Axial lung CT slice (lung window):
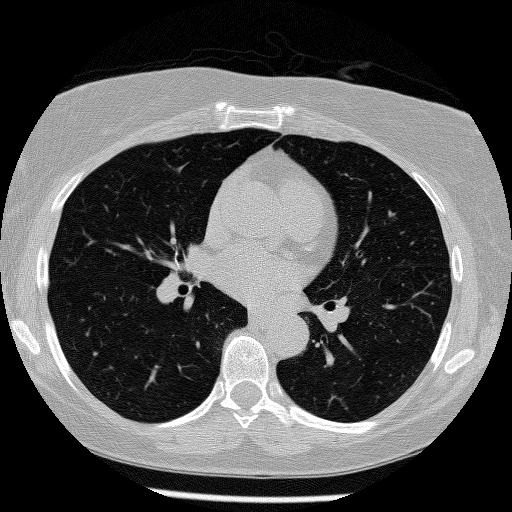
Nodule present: no